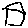
Label: house